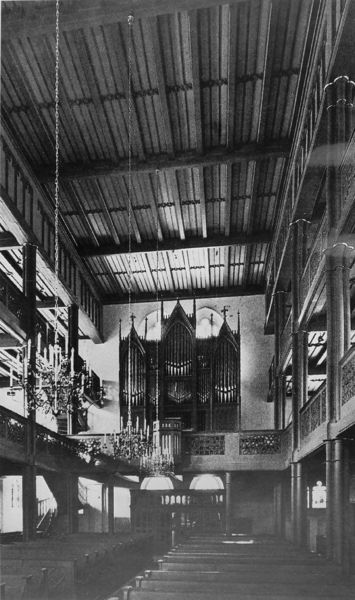
Titel: Langhaus von St. Andreas (ev.-luth.), Selb (Foto um 1980)
Künstler: August von Voit
Standort: Selb
Institution: St. Andreas
Schlagwörter: dunkel, schatten, weiß, fenster, glas, grau, hell, holz, lampen, licht, pfeiler, schwarz, stützen, säulen, tür, dach, gebäude, wand, architektur, innenraum, vorhang, brücke, gitter, kirche, sonne, schnur, decke, innen, gotik, rund, balkon, schiff, modern, bank, beleuchtung, empore, rang, seile, treppe, gestühl, kerzen, kronleuchter, leuchter, lüster, balken, geländer, stufen, halle, foto, fotografie, photographie, eisen, gang, belichtung, balustrade, strahlen, scheiben, schwarz-weiss, ketten, dachstuhl, holzdecke, arkaden, bänke, hauptschiff, photo, kerzenleuchter, mittelgang, kirchenbänke, mittelschiff, orgel, dienste, gotisch, kanzel, obergarden, religiös, kapelle, etagen, ballustrade, saiten, träger, streben, sakral, thal, basilika, kollonaden, holzdach, drähte, querbalken, westfassade, sakralarchitektur, stirnwand, balkendecke, deckenbalken, luster, westseite, laufgänge, geh, konstrukiron, mauers, orgelempore, sakralraum, tragbalken, wandtäfelung, schnitzfigur, alte orgel, holzgewölbe, orgelpfeiffen, kirchenorgel, lichtgarden, krichenbänke, basillika, musikintreument, niedrige decke, holzdack